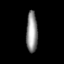
Tissue: lung
Cell type: Epithelial cells
Senescence score: 0.2056
Nuclear area (px): 452
Mean DAPI intensity: 144.704